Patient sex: M
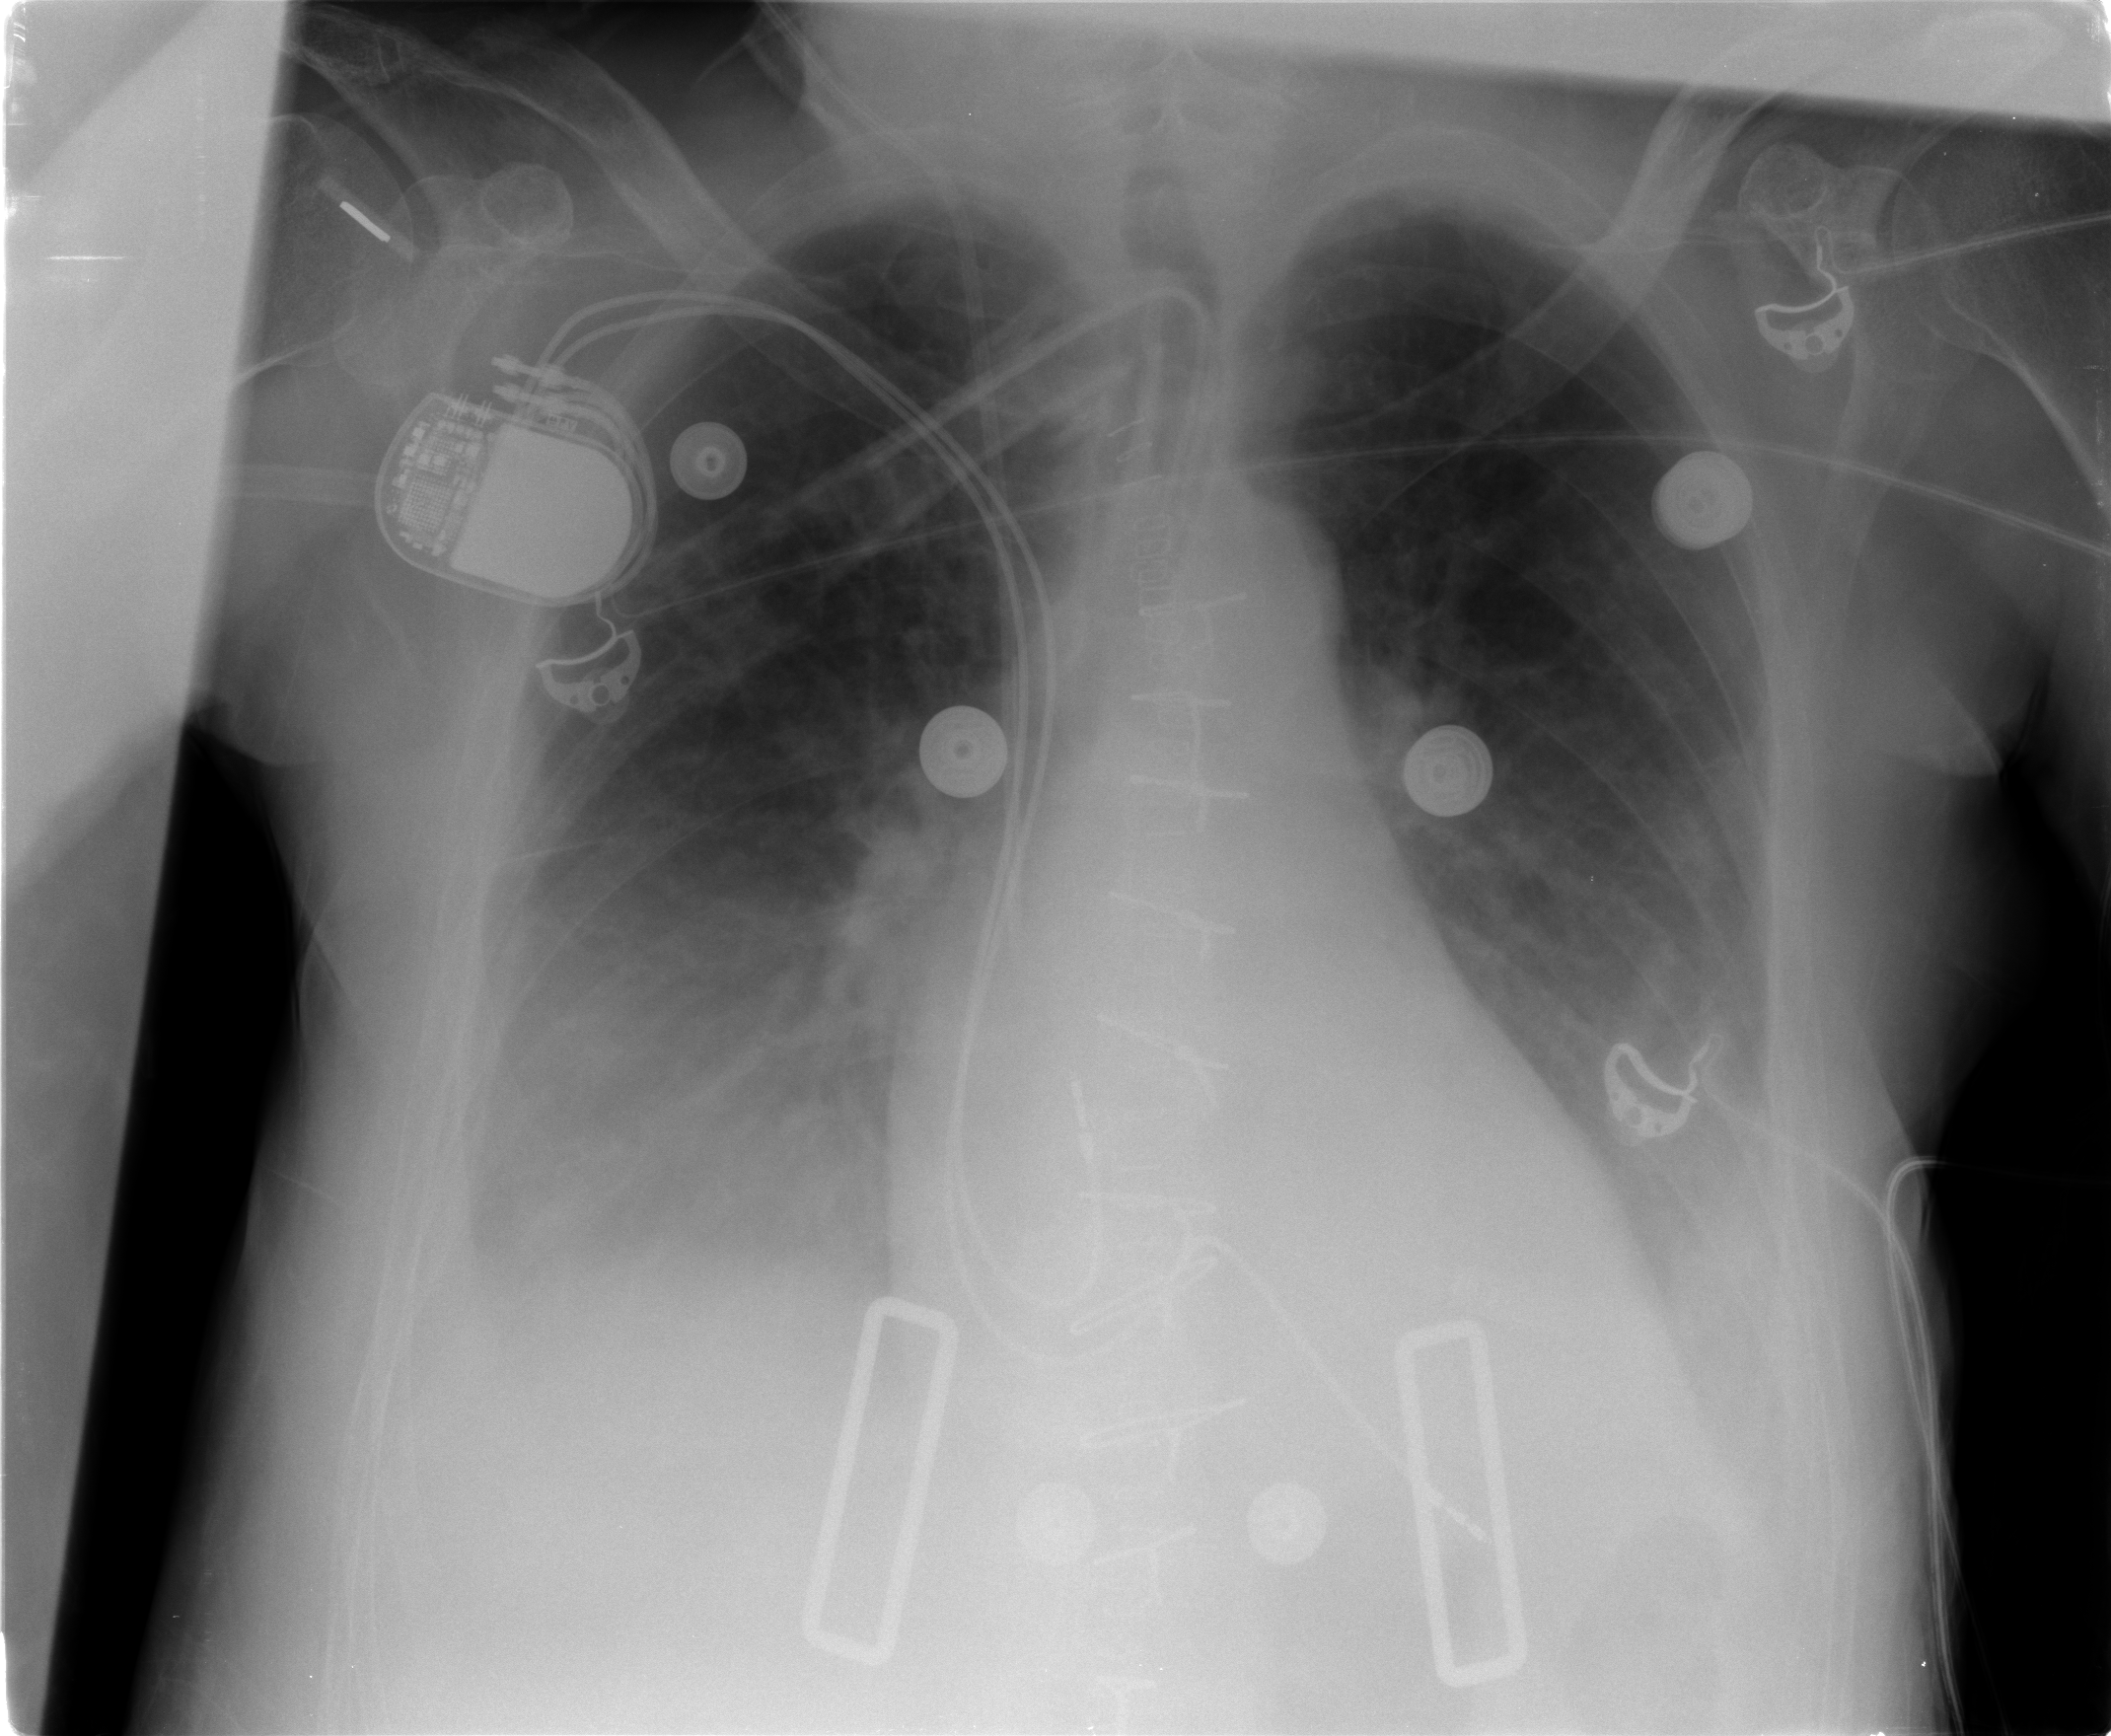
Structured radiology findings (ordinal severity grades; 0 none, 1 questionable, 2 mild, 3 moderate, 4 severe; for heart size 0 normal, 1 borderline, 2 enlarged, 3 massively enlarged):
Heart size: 0
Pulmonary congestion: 3
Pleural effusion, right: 3
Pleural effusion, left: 2
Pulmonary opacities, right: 0
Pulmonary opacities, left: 0
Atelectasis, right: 2
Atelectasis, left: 2